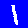
Digit: 1